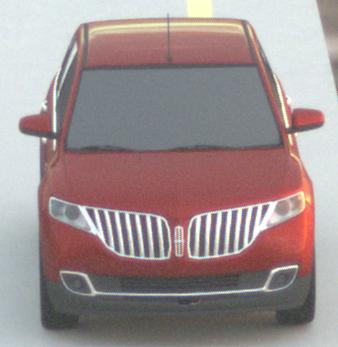
Make: Lincoln
Model: MKX
Detailed model: Gen. 1 CD3
Model produced from: 2010
Model produced until: 2015
Doors: 5
Color: red
Road condition: dry road
Daytime: sunrise or sunset
Contrast: medium contrast